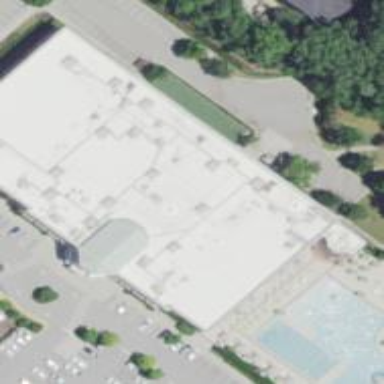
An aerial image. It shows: Building used as fitness center.